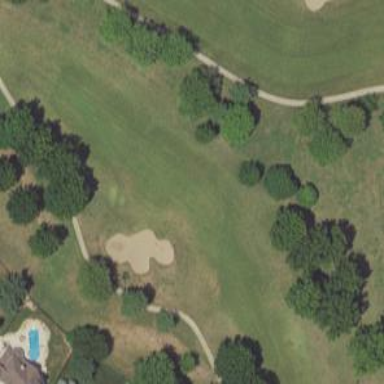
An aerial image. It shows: Golf hole.